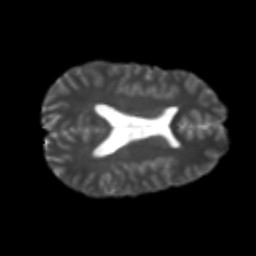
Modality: T2w
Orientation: axial
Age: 24
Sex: male
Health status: healthy
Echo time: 0.074 s